Question: I am running a hadoop TestDFSIO write program in hadoop configured on two redhat 6.4 linux systems but the program hangs after
> 100% map 16% reduce
I ran the TestDFSIO write workload as
'''
hadoop jar hadoop-test-1.2.1.jar -write -nrFiles 960 -fileSize 1024 .
'''
after formatting the namenode it worked fine for one run but again on second run it failed like that by hanging on after completing map tasks.
> 100% map 16% reduce.
After formatting the namenode it is able to complete one run of writing the data by
'''
hadoop jar hadoop-test-1.2.1.jar -write -nrFiles 960 -fileSize 1024
'''
but when I ran the read workload
'''
hadoop jar hadoop-test-1.2.1.jar -read -nrFiles 960 -fileSize 1024
'''
it stuck at the end stage after as:-
'''
100% map 16% reduce done.
'''
Why is the reduce task not able to finish properly ?
The logs of TaskTracker on master node shows (time and classname shortened) :-
'''''
...0:15,541 INFO ....JvmManager: JVM : jvm_201309241959_0001_m_226512462 exited with exit code 0. Number of tasks it ran: 1
...0:15,814 INFO ....TaskTracker: attempt_201309241959_0001_m_000958_0 0.0% reading test_io_8@7901<PHONE>4 ::host = 9.122.227.170
...0:16,768 INFO ....TaskTracker: Received KillTaskAction for task: attempt_201309241959_0001_m_000957_1
...0:16,768 INFO ....TaskTracker: About to purge task: attempt_201309241959_0001_m_000957_1
...0:16,768 INFO ....IndexCache: Map ID attempt_201309241959_0001_m_000957_1 not found in cache
...0:17,559 INFO ....TaskTracker: attempt_201309241959_0001_r_000000_0 0.<PHONE>% reduce > copy (478 of 960 at 0.00 MB/s) >
...0:18,355 INFO ....TaskTracker: attempt_201309241959_0001_m_000958_0 1.0% finished test_io_8 ::host = 9.122.227.170
...0:18,355 INFO ....TaskTracker: Task attempt_201309241959_0001_m_000958_0 is done.
...0:18,355 INFO ....TaskTracker: reported output size for attempt_201309241959_0001_m_000958_0 was 93
...0:18,356 INFO ....TaskTracker: addFreeSlot : current free slots : 2
...0:18,498 INFO ....JvmManager: JVM : jvm_201309241959_0001_m_832308806 exited with exit code 0. Number of tasks it ran: 1
...0:20,584 INFO ....TaskTracker: attempt_201309241959_0001_r_000000_0 0.<PHONE>% reduce > copy (478 of 960 at 0.00 MB/s) >
...0:21,697 INFO ....TaskTracker.clienttrace: src: 9.122.227.170:50060, dest: 9.122.227.170:48771, bytes: 93, op: MAPRED_SHUFFLE, cliID: attempt_201309241959_0001_m_000958_0, duration: <PHONE>
...0:26,608 INFO ....TaskTracker: attempt_201309241959_0001_r_000000_0 0.<PHONE>% reduce > copy (479 of 960 at 0.00 MB/s) >
...0:32,632 INFO ....TaskTracker: attempt_201309241959_0001_r_000000_0 0.<PHONE>% reduce > copy (479 of 960 at 0.00 MB/s) >
...0:35,655 INFO ....TaskTracker: attempt_201309241959_0001_r_000000_0 0.<PHONE>% reduce > copy (479 of 960 at 0.00 MB/s) >
...0:41,679 INFO ....TaskTracker: attempt_201309241959_0001_r_000000_0 0.<PHONE>% reduce > copy (479 of 960 at 0.00 MB/s) >
...0:47,700 INFO ....TaskTracker: attempt_201309241959_0001_r_000000_0 0.<PHONE>% reduce > copy (479 of 960 at 0.00 MB/s) >
...0:50,721 INFO ....TaskTracker: attempt_201309241959_0001_r_000000_0 0.<PHONE>% reduce > copy (479 of 960 at 0.00 MB/s) >
...0:56,744 INFO ....TaskTracker: attempt_201309241959_0001_r_000000_0 0.<PHONE>% reduce > copy (479 of 960 at 0.00 MB/s) >
...0:59,766 INFO ....TaskTracker: attempt_201309241959_0001_r_000000_0 0.<PHONE>% reduce > copy (479 of 960 at 0.00 MB/s) >
...1:05,789 INFO ....TaskTracker: attempt_201309241959_0001_r_000000_0 0.<PHONE>% reduce > copy (479 of 960 at 0.00 MB/s) >
...1:11,812 INFO ....TaskTracker: attempt_201309241959_0001_r_000000_0 0.<PHONE>% reduce > copy (479 of 960 at 0.00 MB/s) >
...1:14,835 INFO ....TaskTracker: attempt_201309241959_0001_r_000000_0 0.<PHONE>% reduce > copy (479 of 960 at 0.00 MB/s) >
...1:20,859 INFO ....TaskTracker: attempt_201309241959_0001_r_000000_0 0.<PHONE>% reduce > copy (479 of 960 at 0.00 MB/s) >
...1:26,885 INFO ....TaskTracker: attempt_201309241959_0001_r_000000_0 0.<PHONE>% reduce > copy (479 of 960 at 0.00 MB/s) >
...1:29,908 INFO ....TaskTracker: attempt_201309241959_0001_r_000000_0 0.<PHONE>% reduce > copy (479 of 960 at 0.00 MB/s) >
...1:35,931 INFO ....TaskTracker: attempt_201309241959_0001_r_000000_0 0.<PHONE>% reduce > copy (479 of 960 at 0.00 MB/s) >
...1:41,955 INFO ....TaskTracker: attempt_201309241959_0001_r_000000_0 0.<PHONE>% reduce > copy (479 of 960 at 0.00 MB/s) >
...1:44,978 INFO ....TaskTracker: attempt_201309241959_0001_r_000000_0 0.<PHONE>% reduce > copy (479 of 960 at 0.00 MB/s) >
...1:51,002 INFO ....TaskTracker: attempt_201309241959_0001_r_000000_0 0.<PHONE>% reduce > copy (479 of 960 at 0.00 MB/s) >
...1:57,025 INFO ....TaskTracker: attempt_201309241959_0001_r_000000_0 0.<PHONE>% reduce > copy (479 of 960 at 0.00 MB/s) >
...2:00,048 INFO ....TaskTracker: attempt_201309241959_0001_r_000000_0 0.<PHONE>% reduce > copy (479 of 960 at 0.00 MB/s) >
...2:06,072 INFO ....TaskTracker: attempt_201309241959_0001_r_000000_0 0.<PHONE>% reduce > copy (479 of 960 at 0.00 MB/s) >
...2:12,096 INFO ....TaskTracker: attempt_201309241959_0001_r_000000_0 0.<PHONE>% reduce > copy (479 of 960 at 0.00 MB/s) >
...2:15,119 INFO ....TaskTracker: attempt_201309241959_0001_r_000000_0 0.<PHONE>% reduce > copy (479 of 960 at 0.00 MB/s) >
...2:21,143 INFO ....TaskTracker: attempt_201309241959_0001_r_000000_0 0.<PHONE>% reduce > copy (479 of 960 at 0.00 MB/s) >
...2:27,167 INFO ....TaskTracker: attempt_201309241959_0001_r_000000_0 0.<PHONE>% reduce > copy (479 of 960 at 0.00 MB/s) >
...2:30,190 INFO ....TaskTracker: attempt_201309241959_0001_r_000000_0 0.<PHONE>% reduce > copy (479 of 960 at 0.00 MB/s) >
'''

The screen shot shows that the hadoop process is stuck in the reduce phase of the job.
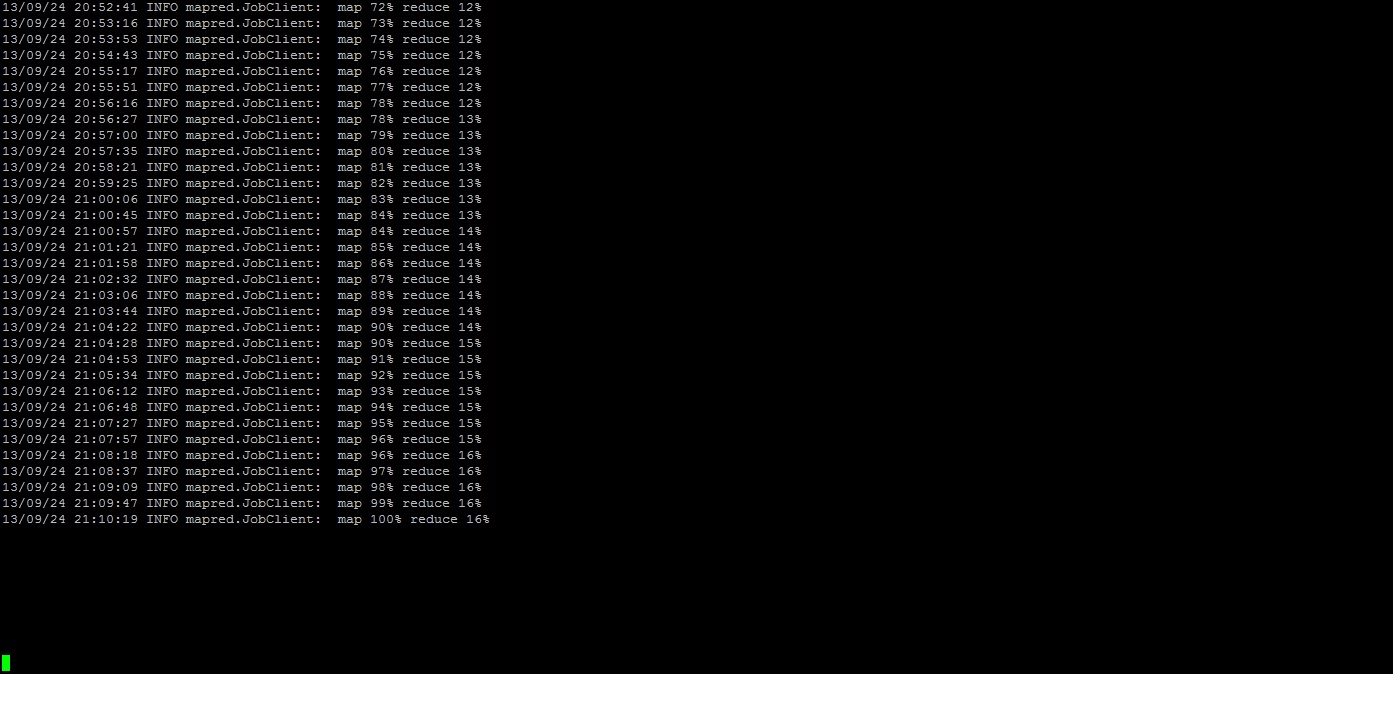
Answer: I solved the issue the problem was with the DNS Name resolution i had to edit the /etc/hosts file and remove the entry for localhost and add the actual hostname in them it certainly worked for me in Redhat Linux 6.4. for the hadoop cluster to identify with the hadoop master and hadoop slave.